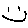
Label: smiley face